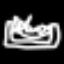
Label: bed